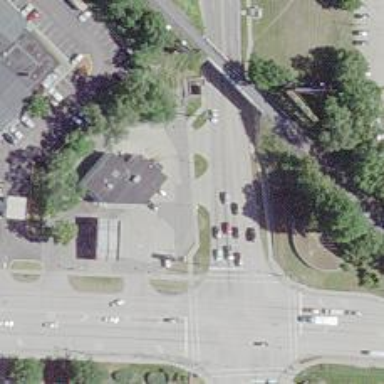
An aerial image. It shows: Unmarked crossing on the road.